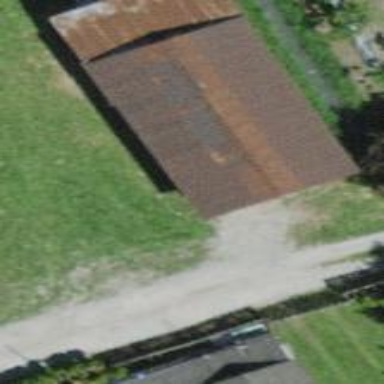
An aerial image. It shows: Cabin.